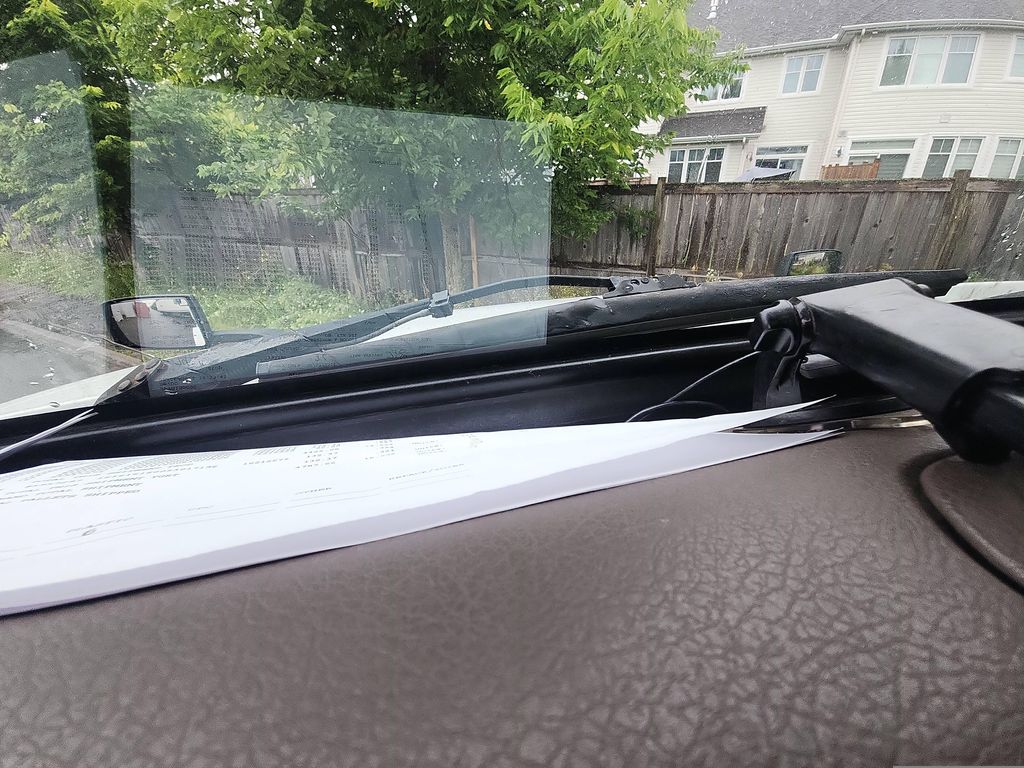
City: ottawa-gatineau